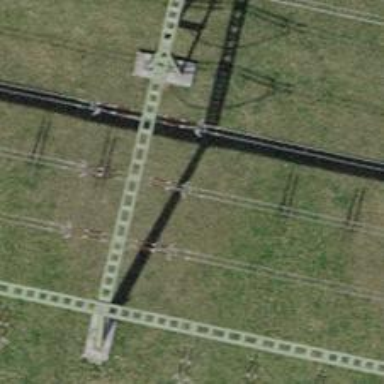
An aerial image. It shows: Insulator used in power systems.